Field crop: tomato
Growth stage: 2
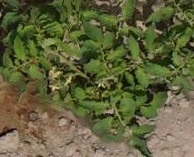
Species: tomato